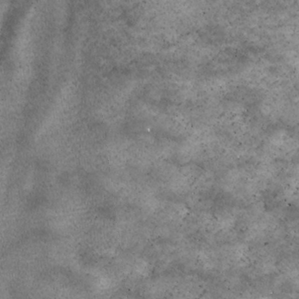
Label: non_frost